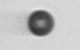
Label: bead